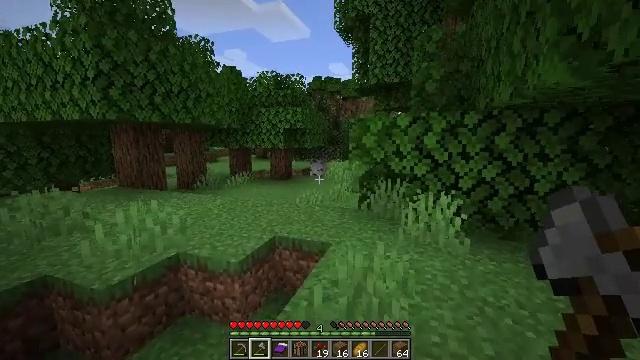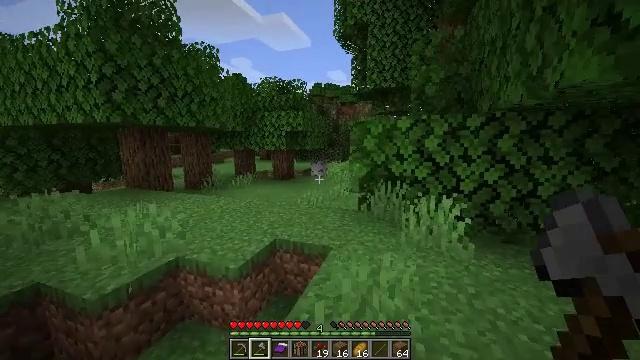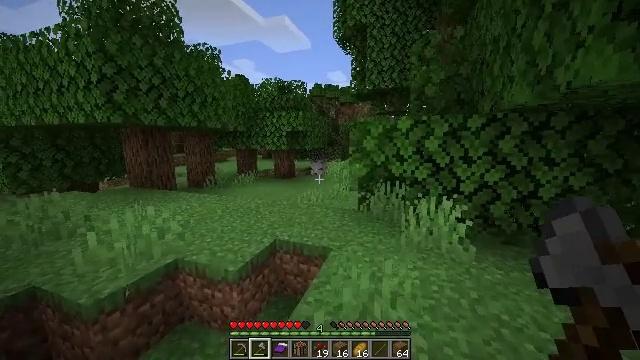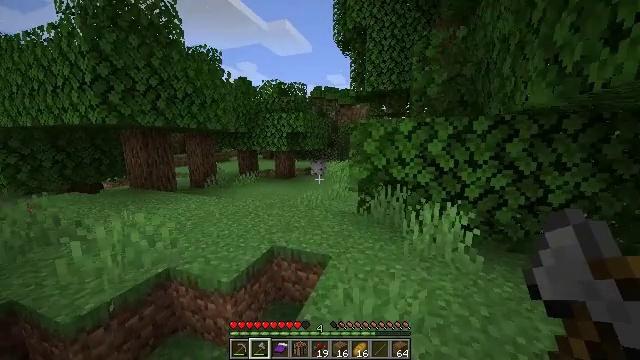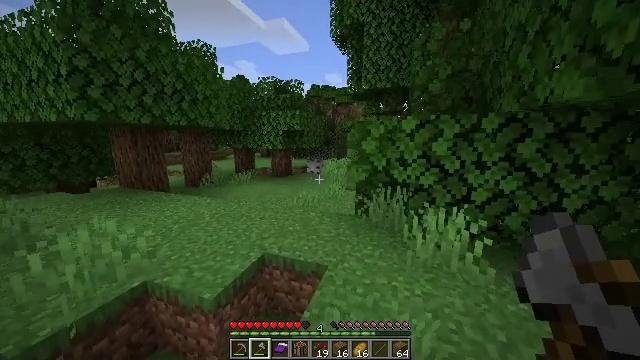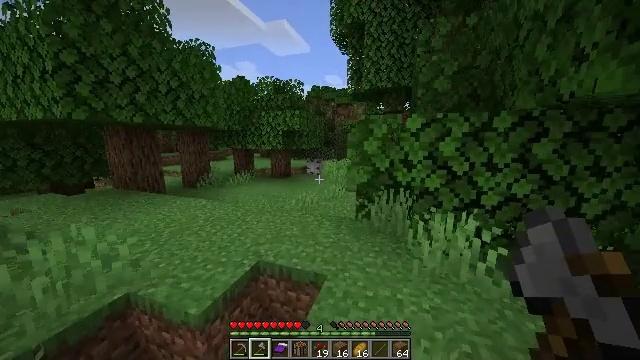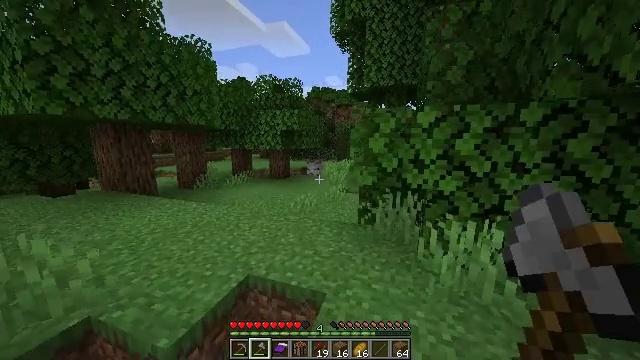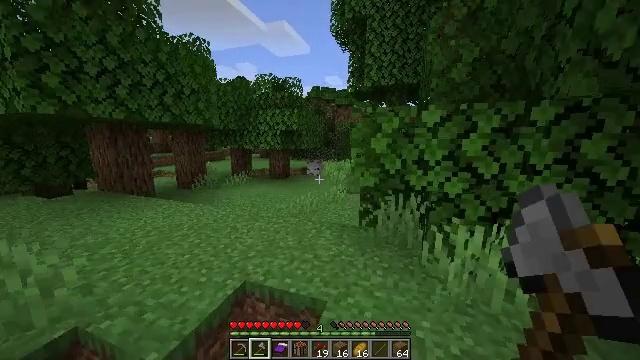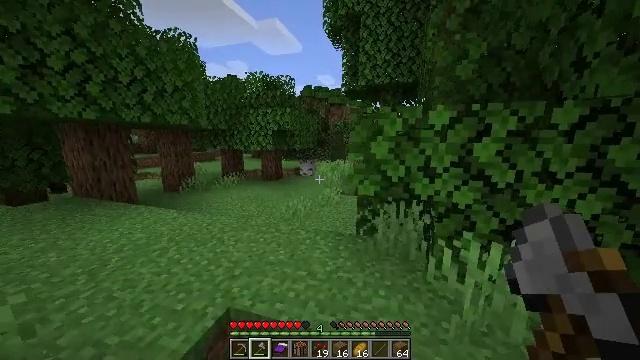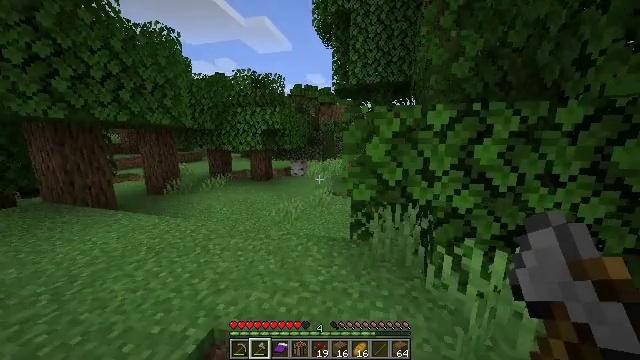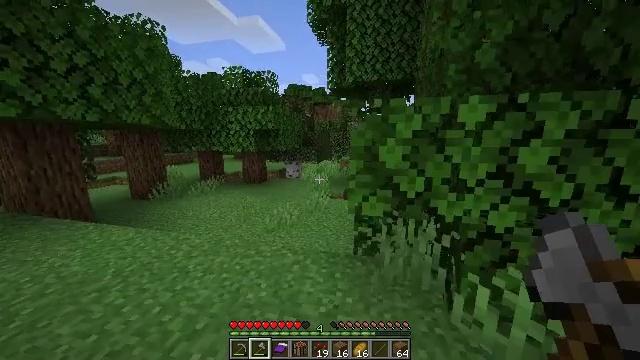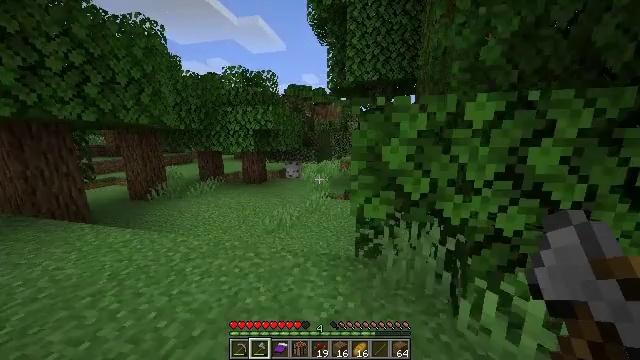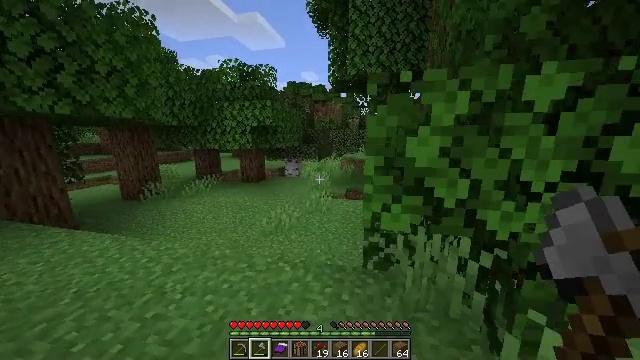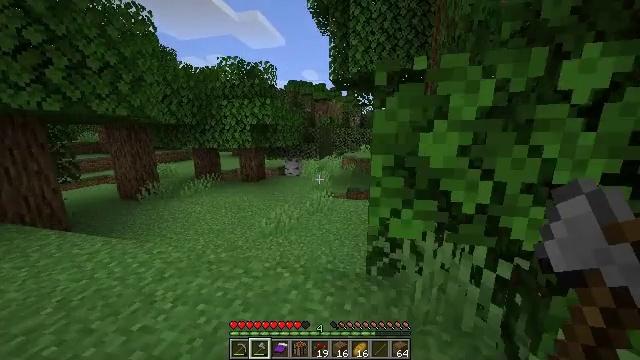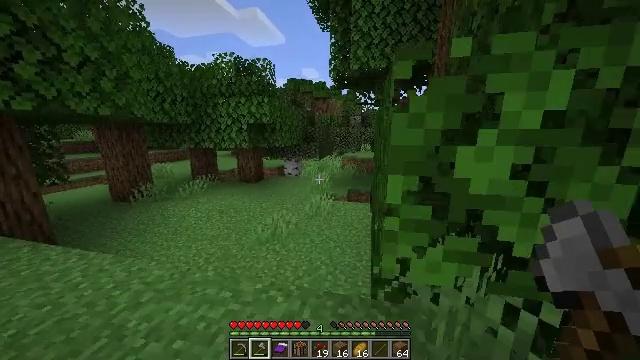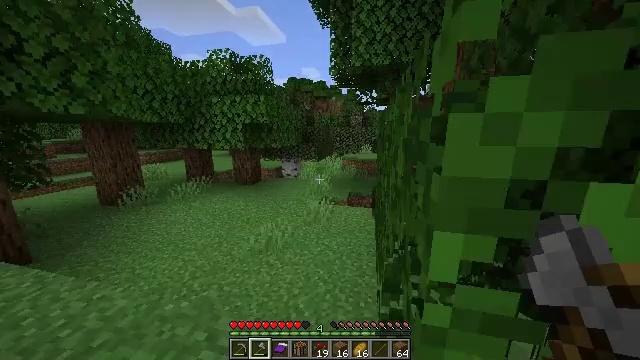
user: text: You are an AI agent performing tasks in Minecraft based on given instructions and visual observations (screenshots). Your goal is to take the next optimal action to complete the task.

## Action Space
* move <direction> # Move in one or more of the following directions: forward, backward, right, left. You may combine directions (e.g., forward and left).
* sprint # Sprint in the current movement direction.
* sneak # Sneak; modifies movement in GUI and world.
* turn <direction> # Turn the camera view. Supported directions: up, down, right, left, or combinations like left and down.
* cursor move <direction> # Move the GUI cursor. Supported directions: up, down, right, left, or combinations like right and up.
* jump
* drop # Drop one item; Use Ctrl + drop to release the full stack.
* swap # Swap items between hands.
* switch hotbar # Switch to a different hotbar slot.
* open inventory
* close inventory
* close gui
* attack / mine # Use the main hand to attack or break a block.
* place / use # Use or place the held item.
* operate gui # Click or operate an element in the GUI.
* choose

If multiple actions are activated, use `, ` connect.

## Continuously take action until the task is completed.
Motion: motion action
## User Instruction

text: Break the fire block.
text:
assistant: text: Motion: move forward, sprint
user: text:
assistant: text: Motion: move forward, sprint
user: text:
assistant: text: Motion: move forward, sprint
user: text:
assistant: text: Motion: move forward, sprint
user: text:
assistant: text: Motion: move forward, sprint
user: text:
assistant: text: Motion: move forward, sprint
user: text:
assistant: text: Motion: move forward, sprint
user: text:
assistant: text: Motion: move forward, sprint, turn right
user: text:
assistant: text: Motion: move forward, sprint, turn right
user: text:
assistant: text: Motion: move forward, sprint, turn right
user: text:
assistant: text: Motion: move forward, sprint
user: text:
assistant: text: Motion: move forward, sprint
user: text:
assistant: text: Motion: move forward, sprint
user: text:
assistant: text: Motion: move forward, sprint
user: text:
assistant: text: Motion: move forward, sprint
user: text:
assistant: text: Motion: move forward, sprint
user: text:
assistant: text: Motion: move forward, sprint
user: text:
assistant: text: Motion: move forward, sprint
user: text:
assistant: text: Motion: move forward, sprint
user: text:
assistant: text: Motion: move forward, sprint, turn right
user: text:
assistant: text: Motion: move forward, sprint, turn down
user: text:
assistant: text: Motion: move forward, sprint, turn down
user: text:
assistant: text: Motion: move forward, sprint, turn down
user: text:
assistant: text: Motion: move forward, sprint, turn down
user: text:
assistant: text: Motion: move forward, sprint, turn down
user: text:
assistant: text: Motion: move forward, sprint
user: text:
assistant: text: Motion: move forward, sprint
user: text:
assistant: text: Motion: move forward, sprint, turn right and down
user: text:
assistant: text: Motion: move forward, sprint, turn right and down
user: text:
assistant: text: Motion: move forward, sprint, turn right and down